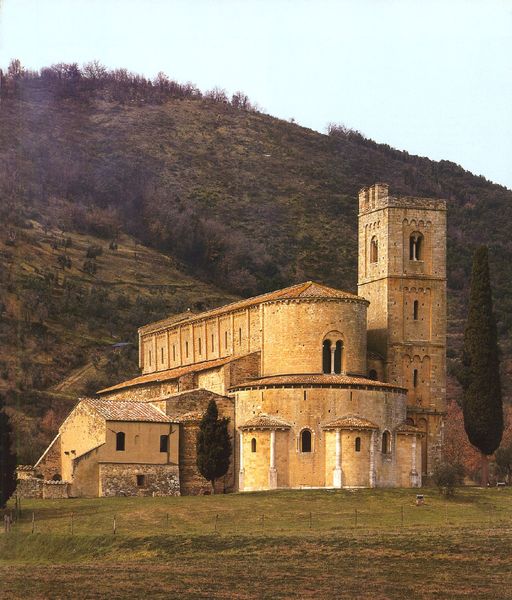
Titel: Abteikirche von Sant’ Antimo
Standort: S. Antimo, S. Antimo (EU - I - Toskana)
Schlagwörter: baum, berg, blau, gemälde, himmel, bäume, gelb, grün, landschaft, fenster, frankreich, orange, säulen, gebäude, gras, haus, schloss, wiese, alt, stein, bild, häuser, hügel, kirche, realismus, gotik, wald, rund, turm, garten, italien, türen, hang, wüste, herbst, rundbogen, still, tor, foto, erker, ruine, burg, kloster, ritter, mittelschiff, mittelalter, apsis, rundbögen, romanik, chor, buam, römisch, toscana, basilika, historisch, konchen, anbauten, einsammkeit, zage, s. antimo